Interaction volume radius: 10 \u00c5
Interaction volume height: 30 \u00c5
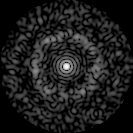
Disorder parameter: 0.8174